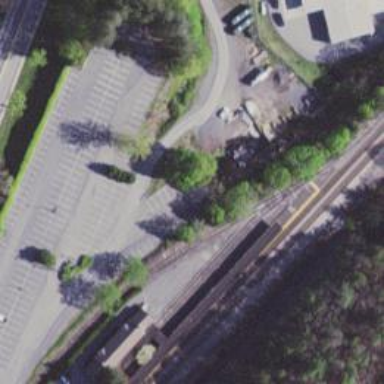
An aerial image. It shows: Railway siding with rails.